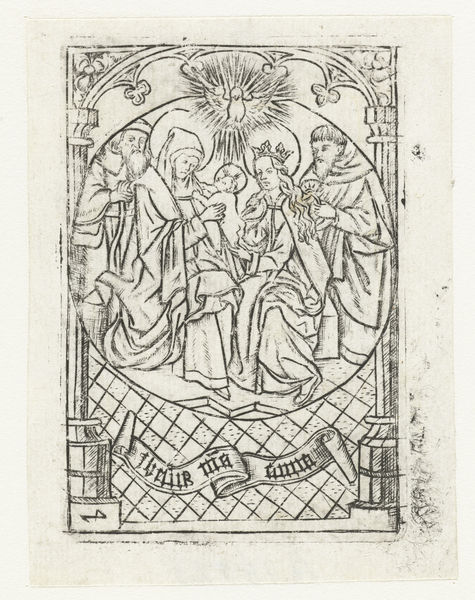
Titel: De Heilige Familie met Anna en Joachim
Künstler: Israhel van Meckenem
Standort: Amsterdam
Institution: Rijksmuseum
Schlagwörter: mann, umhang, vogel, weiß, menschen, sitzen, fenster, frau, grau, männer, schwarz, skizze, säulen, zeichnung, muster, bart, architektur, falten, halten, taube, bild, kirche, haare, kind, krone, kreis, rund, engel, schrift, bogen, grafik, inschrift, leuchten, arkade, illustration, schwarzweiß, bleistift, heiligenschein, nimbus, christus, jesus, umhänge, heilige, heilig, maria, jesu, christentum, anna, josef, joseph, geburt, krippe, weihnachten, tonsur, latein, jesuskind, spruchband, morgenland, christuskind, hl. geist, heiligen drei könige, t, echristus, zeichnungmaria